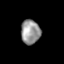
Tissue: skin
Cell type: Epithelial cells
Senescence score: 0.1628
Nuclear area (px): 461
Mean DAPI intensity: 150.176